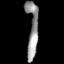
Tissue: lung
Cell type: Myeloid cells
Senescence score: 0.5678
Nuclear area (px): 586
Mean DAPI intensity: 147.855